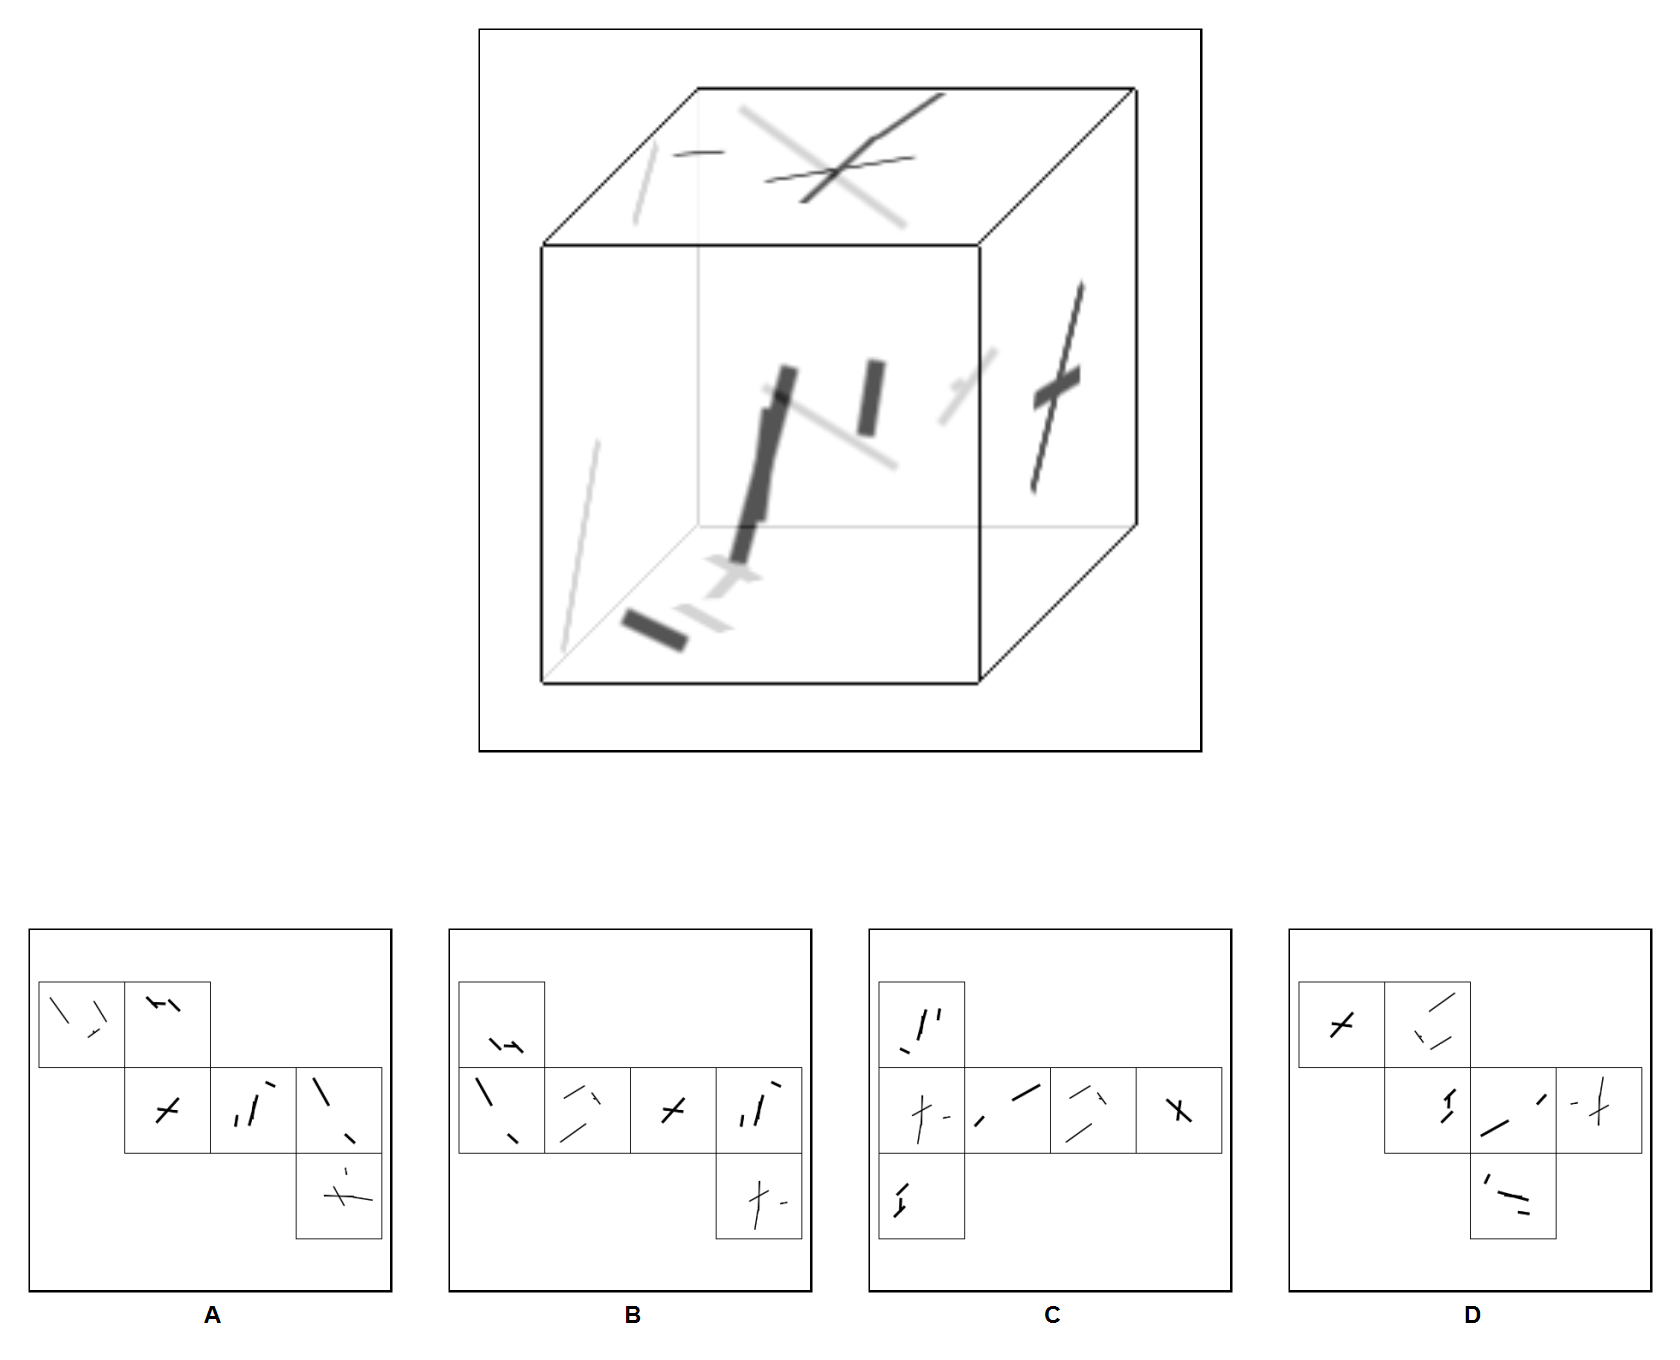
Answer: C